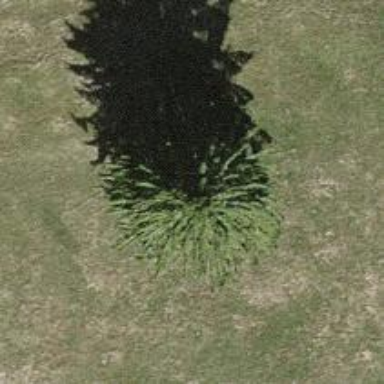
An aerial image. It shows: Agricultural area with evergreen needle-leaved trees.